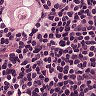
Metastatic tissue present: yes